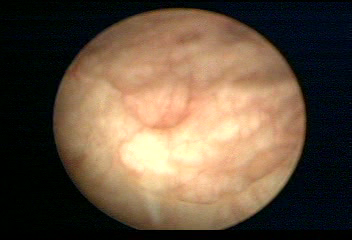
Modality: WLC
Class: Normal mucosa
Bladder cancer association: No